Question: I am new to JavaScript/CSS (basically the whole world of web dev) and I am really struggling to create the following widget. I created a picture of what I want to make to make it more clear.

The Play/Pause and Stop button are ready. Loop checkbox is no problem. But the progress bar is painful. The two markers are supposed to mark the point from where the file would start playing and where it would stop. The progress bar is also supposed to be click-able, so if I want to access a certain point in time, then its possible.
### What I tried so far
jQuery UI slider: For a sliding progress bar and use that draggable slider to access a certain point in audio file. Works fine. But no markers and looks really ugly. Don't how to change it.
'<progress>' tag: not very flexible. Marker? Clicking?
'<div>' tag: there seems to be no way to get the point where I clicked.
So, what do you guys recommend? How should I proceed?
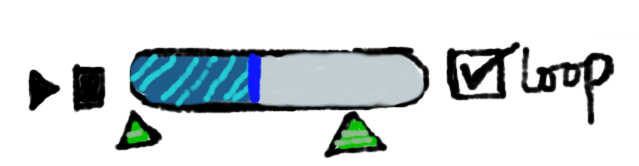
Answer: # Canvas Alternative
You might want to use a 'canvas' and draw your own progress bar element within it.
Here are some canvas progress bar tutorials:
- <URL>
---
# Doing it with <progress>
To access the clicked position within a DOMElement, you can proceed with the click event's properties: 'clientX' and 'clientY' (<URL>, like so:
## HTML
'''
<div class="marker" id="StartMarker">^</div>
<div class="marker" id="StopMarker">^</div>
<progress id="progress" value="0" min="0" max="100">0%</progress>
<form id="choice">
<button id="marker1">Beginning marker</button>
<button id="marker2">Ending marker</button>
<input type="hidden" id="markerValue" value="0" />
</form>
'''
## JavaScript (not optimized)
'''
document.getElementById('progress').onclick = function (event, element) {
/* Math.floor((event.offsetX / this.offsetWidth) * 100) */
var newProgress = event.offsetX;
document.getElementById('choice').style.display = "block";
document.getElementById('markerValue').setAttribute('value', newProgress);
document.getElementById('marker1').onclick = function (event) {
event.preventDefault();
var newProgress = document.getElementById('markerValue').value;
var progressBar = document.getElementById('progress');
var startMarker = document.getElementById('StartMarker');
var stopMarker = document.getElementById('StopMarker');
var marker = startMarker;
marker.style.display = "block";
startMarker.style.display = "block";
startMarker.offsetTop = (progressBar.offsetTop + progressBar.offsetHeight + 2) + "px";
startMarker.style.left = newProgress + "px";
};
document.getElementById('marker2').onclick = function (event) {
event.preventDefault();
var newProgress = document.getElementById('markerValue').value;
var progressBar = document.getElementById('progress');
var startMarker = document.getElementById('StartMarker');
var stopMarker = document.getElementById('StopMarker');
stopMarker.style.display = "block";
stopMarker.offsetTop = (progressBar.offsetTop + progressBar.offsetHeight + 2) + "px";
stopMarker.style.left = newProgress + "px";
};
};
'''
## CSS
'''
.marker {
position:absolute;
top:24px;
left:9px;
display:none;
z-index:8;
font-weight:bold;
text-align:center;
}
#StartMarker {
color: #CF0;
}
#StopMarker {
color:#F00;
}
#choice {
display:none;
}
progress {
display: inline-block;
-moz-box-sizing: border-box;
box-sizing: border-box;
width: 300px;
height: 20px;
padding: 3px 3px 2px 3px;
background: #333;
background: -webkit-linear-gradient(#2d2d2d, #444);
background: -moz-linear-gradient(#2d2d2d, #444);
background: -o-linear-gradient(#2d2d2d, #444);
background: linear-gradient(#2d2d2d, #444);
border: 1px solid rgba(0, 0, 0, .5);
border-radius: 15px;
box-shadow: 0 1px 0 rgba(255, 255, 255, .2);
}
'''
## Live Demo